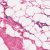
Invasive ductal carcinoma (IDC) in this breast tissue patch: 0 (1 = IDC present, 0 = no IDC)